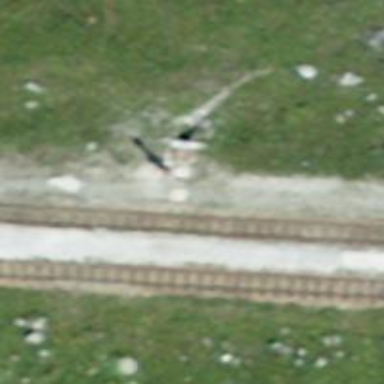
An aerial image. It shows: Preserved narrow gauge railway.